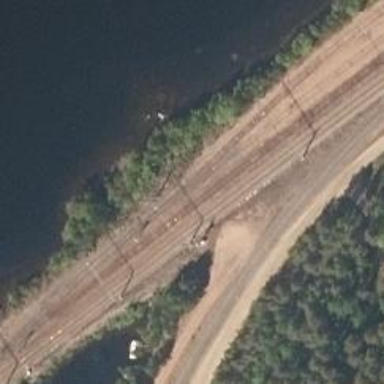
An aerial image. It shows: Railway track with electrified contact lines. This is siding track.